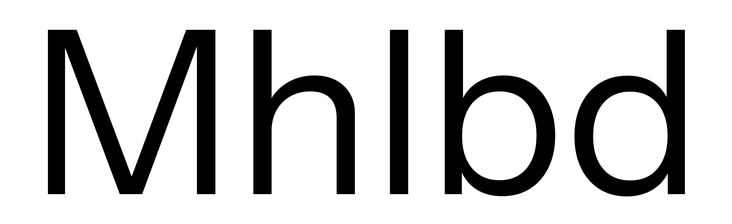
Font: InstrumentSans_Regular